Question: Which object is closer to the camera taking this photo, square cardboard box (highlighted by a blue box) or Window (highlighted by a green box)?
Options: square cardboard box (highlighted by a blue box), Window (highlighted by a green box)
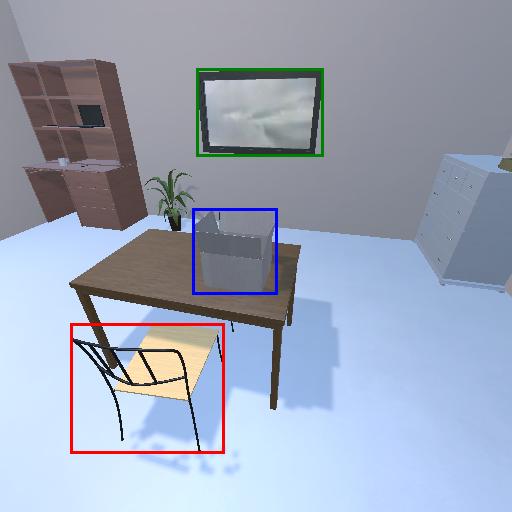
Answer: square cardboard box (highlighted by a blue box)